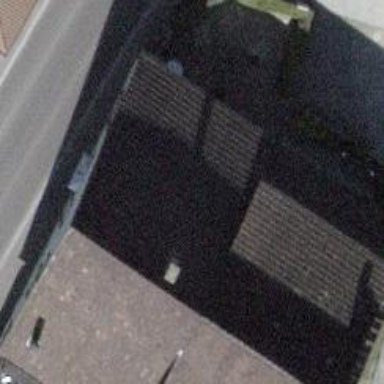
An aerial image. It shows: Restaurant.